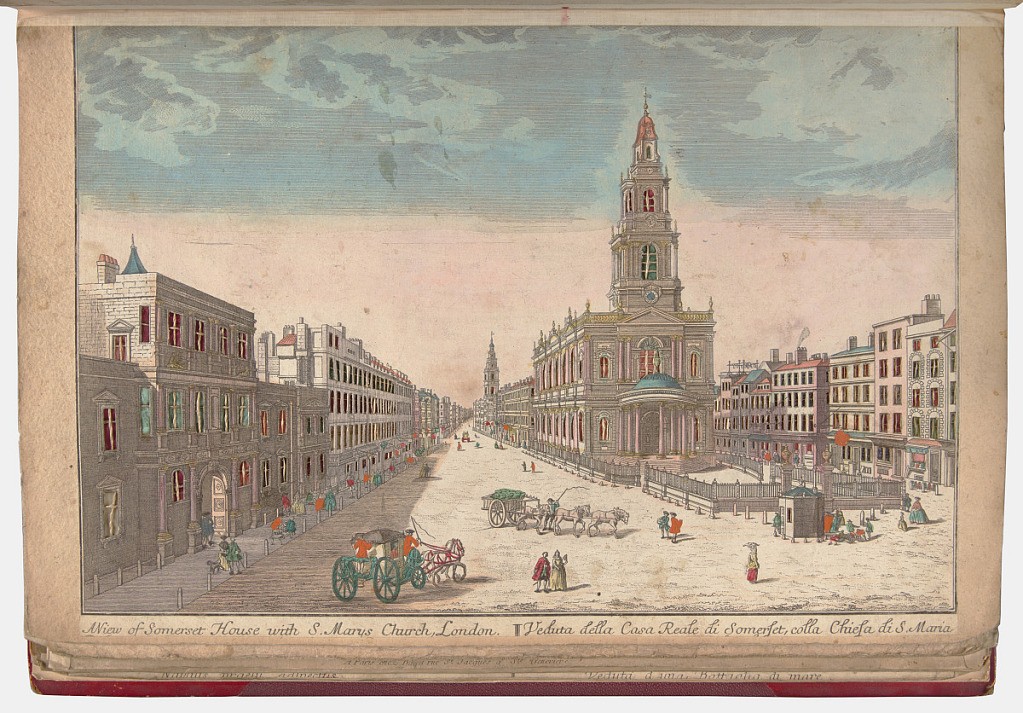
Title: A View of Somerset House with S. Marys Church, London
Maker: Georg Balthasar Probst, German, 1732 - 1801
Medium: Hand-colored etching on paper; verso: fabric adhered with thread
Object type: Bound print
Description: Perspective view of Somerset House and St. Mary's Church down Strand Street in London. The church spire rises prominently at right, with the wide street extending into the background at center. Somerset House is visible at immediate left, with a neoclassical façade. The windows of most buildings lining the street are cut out, with fabric and thread visible through the openings. Horse-drawn carriages and pedestrians are scattered mill about the street. A blue sky fills the top margin. Printed along bottom margin: AView of Somerset House with S. Marys Church, London. / Veduta della Casa Reale di Somerset, colla Chiesa di S. Maria

Verso: Patches of colored fabric, visibly attached with thread. Printed label:Vuë de la Maison Royale de Somerset avec l"Eglise de S. Mar [---] a Londres. / a Londra. /  Gesicht des Königl: Haußes Somerset, sant der S. Maria Kirch zu London. / I.G. Winckler Sc. / Cum Gratia et.Privilegio Sac: Caes: Majestatis. / Georg Balthsar Probst, excud. A.V.